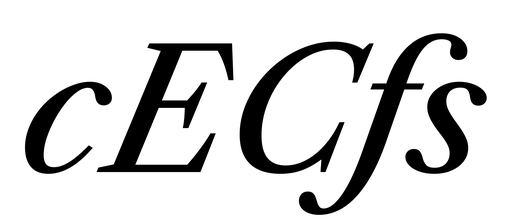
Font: LibreCaslonText-Italic_Medium_Italic